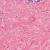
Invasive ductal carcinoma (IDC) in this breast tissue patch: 0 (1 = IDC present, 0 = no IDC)